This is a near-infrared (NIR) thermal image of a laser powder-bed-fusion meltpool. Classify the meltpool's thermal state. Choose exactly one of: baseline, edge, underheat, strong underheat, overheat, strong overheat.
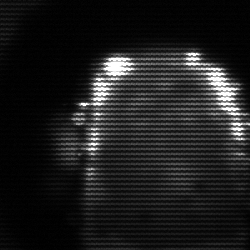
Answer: baseline